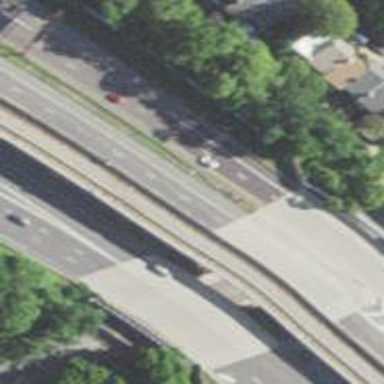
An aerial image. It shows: Bridge over motorway.